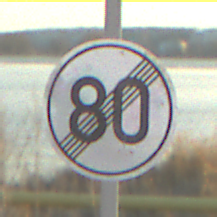
Verkehrszeichen: EndeGeschwindigkeit80
Umgebung: Outdoor, RoadRail
Tageszeit: SunriseSunset
Wetter: PartlyCloudy
Licht: Natural
Jahreszeit: NotSpecified
Kontrast: HighContrast